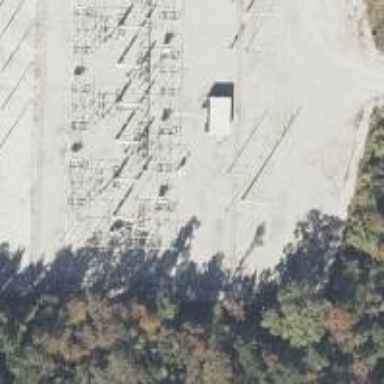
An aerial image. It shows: Switch for power supply.